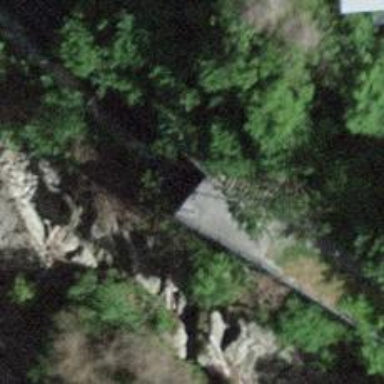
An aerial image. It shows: Metal steps along the road.